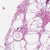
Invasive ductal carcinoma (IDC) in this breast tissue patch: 0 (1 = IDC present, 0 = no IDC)